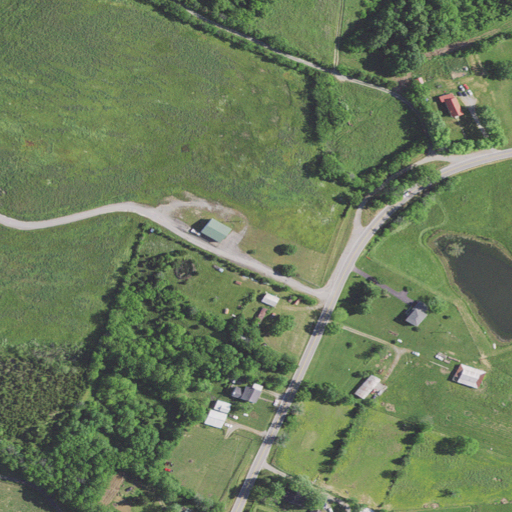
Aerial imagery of mountain in Kentucky named Laurel Hill containing pasture, open development, mixed forest, low intensity development, deciduous forest, barren land, medium intensity development, and open water